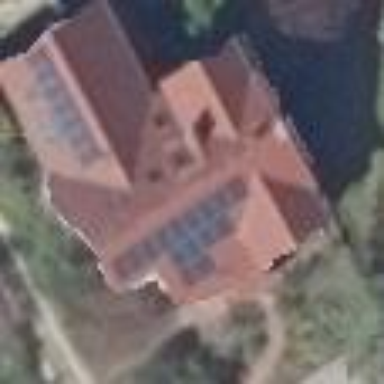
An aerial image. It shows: Hotel building.